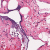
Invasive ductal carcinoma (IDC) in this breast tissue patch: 0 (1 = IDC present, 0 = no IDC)